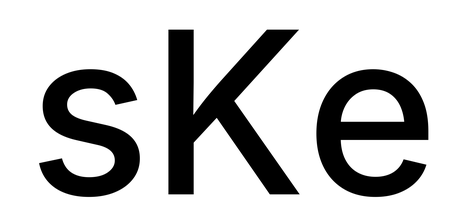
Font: Inter_Medium